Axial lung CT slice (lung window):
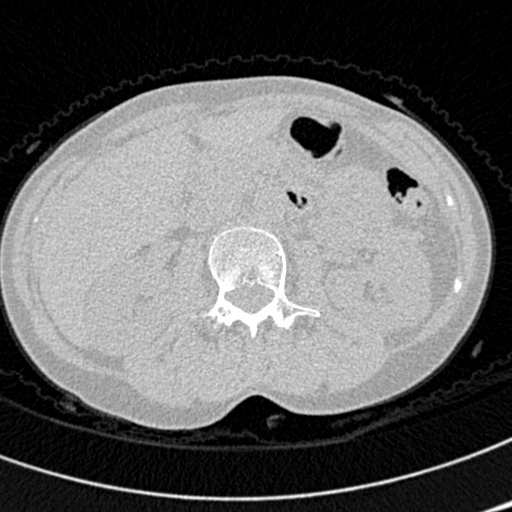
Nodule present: no